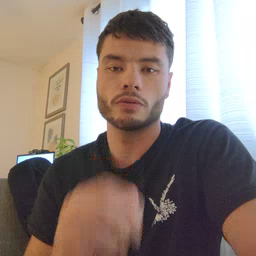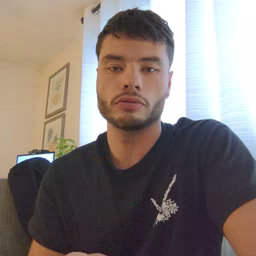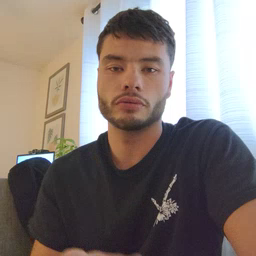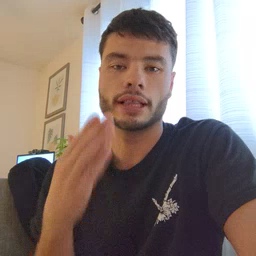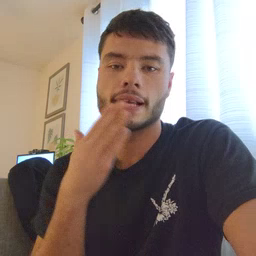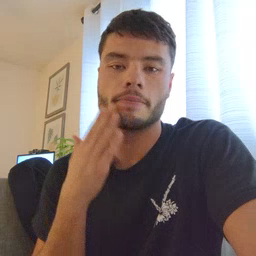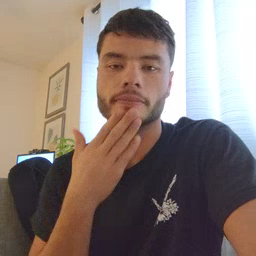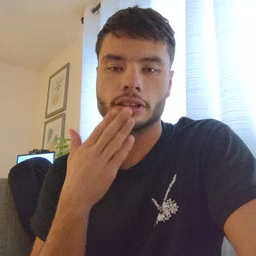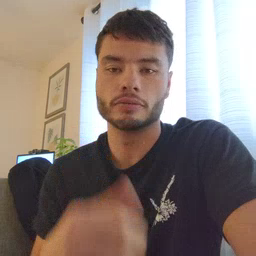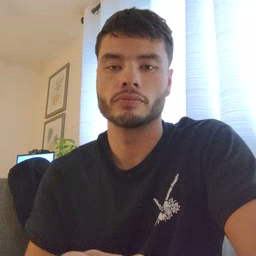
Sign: napkin